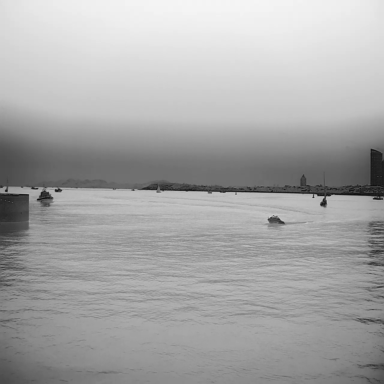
There are 15 objects shown in the infrared image, including six sailboats, six canoes, and three container_ships.